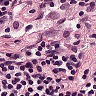
Metastatic tissue present: no